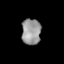
Tissue: lung
Cell type: Others
Senescence score: 0.2375
Nuclear area (px): 487
Mean DAPI intensity: 151.575